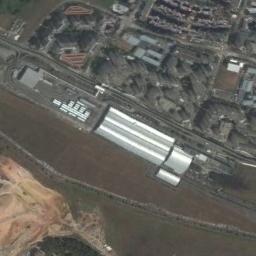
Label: railway_station